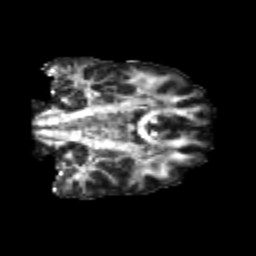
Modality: FA
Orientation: coronal
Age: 26
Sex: male
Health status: healthy
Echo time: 0.074 s